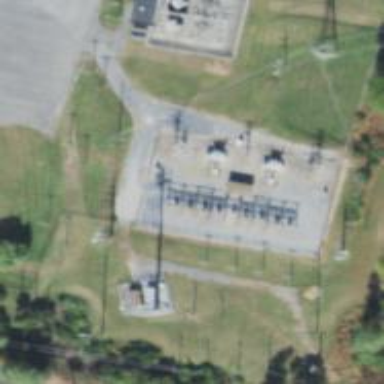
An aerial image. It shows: Power substation.